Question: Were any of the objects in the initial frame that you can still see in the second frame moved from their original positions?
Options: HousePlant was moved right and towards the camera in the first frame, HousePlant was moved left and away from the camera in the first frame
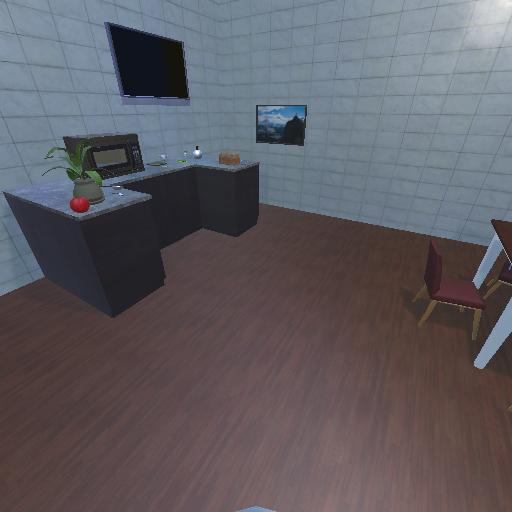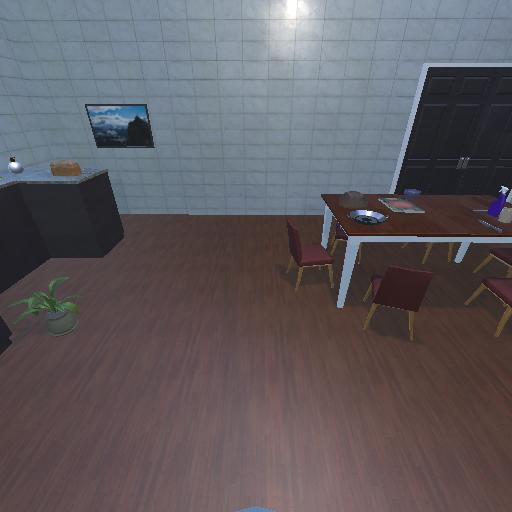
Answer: HousePlant was moved right and towards the camera in the first frame